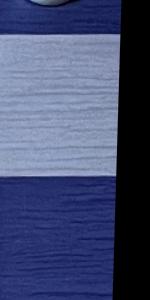
Label: Empty